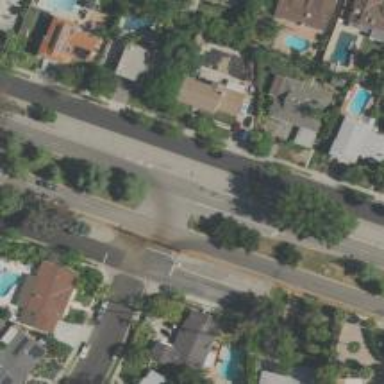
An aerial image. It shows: Stop road.